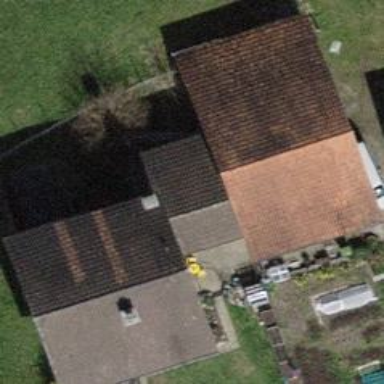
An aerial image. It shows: Building with tiled roof.